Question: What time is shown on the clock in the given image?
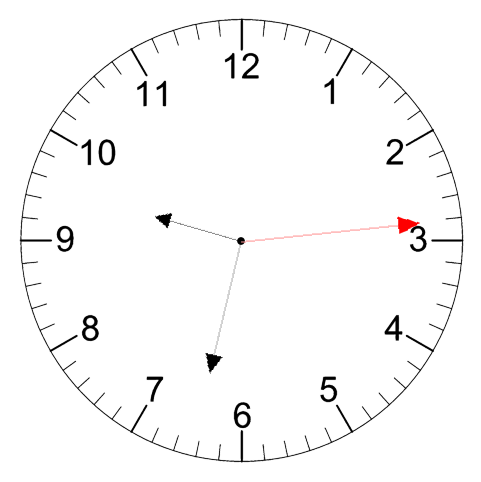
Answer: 09:32:14